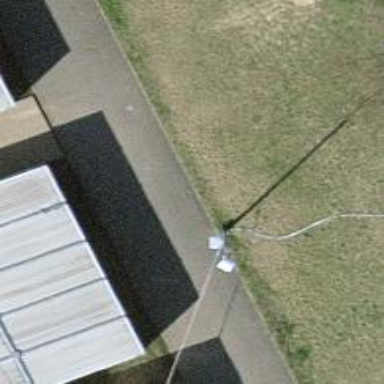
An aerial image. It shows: Mast structure.